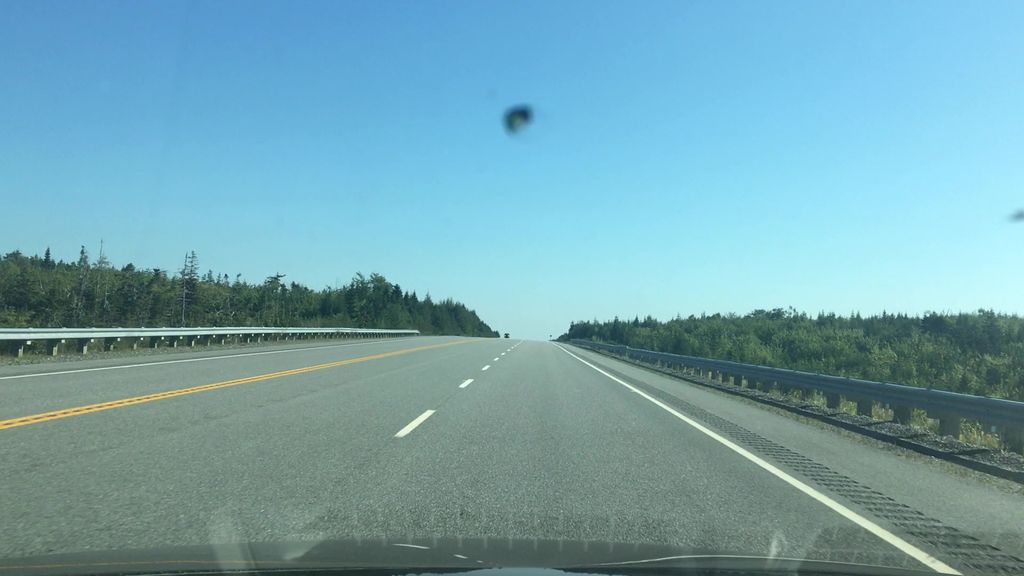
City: halifax